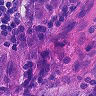
Metastatic tissue present: yes